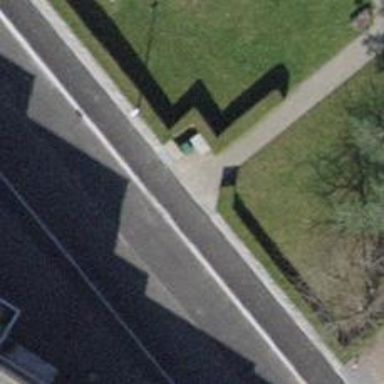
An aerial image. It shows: Hedge acting as barrier.